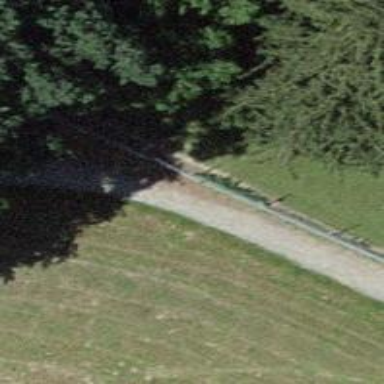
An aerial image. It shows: Gravel path.